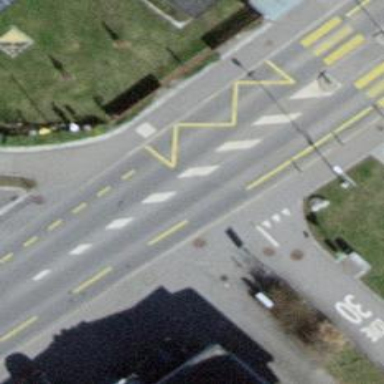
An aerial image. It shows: Public transport stop position.